Field crop: maize
Growth stage: 2
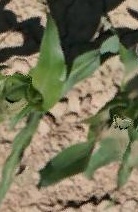
Species: maize